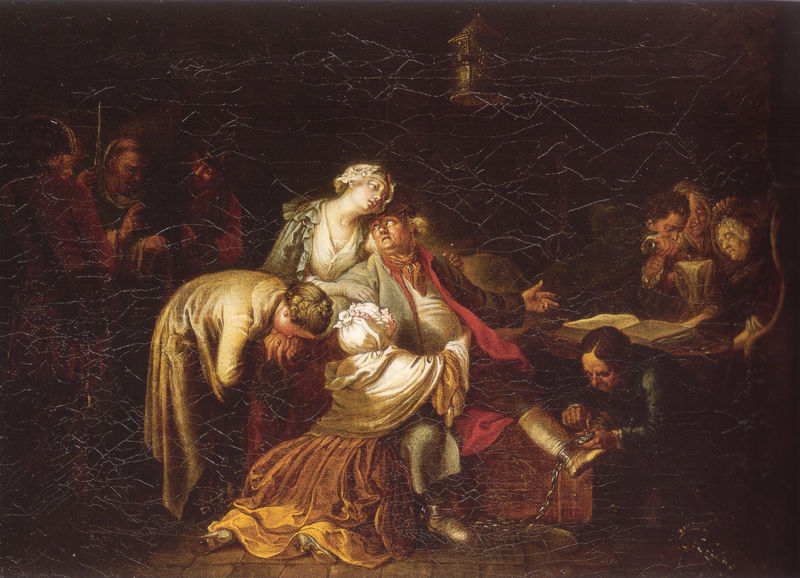
Titel: Der Abschied des Jean Calas von seiner Familie
Künstler: Daniel Chodowiecki
Standort: Berlin
Institution: Gemäldegalerie
Schlagwörter: dunkel, fuß, gemälde, gruppe, hand, mann, schatten, umhang, weiß, frauen, gelb, grün, menschen, mädchen, ocker, sitzen, braun, dunkelbraun, femmes, frankreich, frau, frisur, geste, grau, haar, hell, kleid, kleider, lampe, laterne, licht, männer, nacht, nase, orange, raum, schwarz, szene, tisch, zimmer, rot, tuch, beige, haube, malerei, rock, alt, blond, flasche, gericht, jacke, richter, alte, augen, barock, diener, entsetzen, geschichte, historie, messer, rembrandt, tod, tot, trauer, bild, bildnis, gelehrte, hände, innenraum, porträt, öl, boden, haare, interieur, kutte, tücher, adel, familie, kind, renaissance, scheitel, genre, fesseln, dutt, schrift, kuss, küssen, liebe, umarmung, düster, kette, risse, dunkelgrün, figuren, ölgemälde, franzosen, dick, halstuch, angelehnt, bedienstete, korb, strumpf, bauch, knie, weste, fotografie, fett, umarmen, hell dunkel, keller, truhe, alter, krank, buch, abschied, weinen, noir, fliesen, gefangen, ketten, knien, fraue, stiefel, arzt, schuh, verzweiflung, trost, erleuchtet, beugen, gefängnis, kerker, sehnsucht, sterben, schmerz, flehen, knieend, assis, mönch, licht schatten, beleibt, schlüssel, schlüsselbund, femme, heilig, gefangener, alte frau, beweinung, töchter, rennaissance, peinture, bau, handkuss, klagen, öffnen, wahnsinn, giessen, fessel, roter mantel, tonsur, gefesselt, krakelee, dunkeö, greuze, craquele, schließen, klammern, gleissend, fussfessel, jammern, pflegen, hommes, verurteilter, chaines, carravaggio, obscure, hogarth, chodowiecki, krakelur, fußfesseln, fusskette, grmälde, angeklagter, pleur, exorzismus, austreibung, leinand, aufschließen, calas, gefangnis, hgintergrund, schwarz\, fruppe, xviiieme, retour, entfesseln, entsetzne, mann weinen, zettern, ol, blowjob, verbräunt, sterbelager, dramatique, affekte, craquelures, prisonniers, enchainé, pathétique, fraubuch